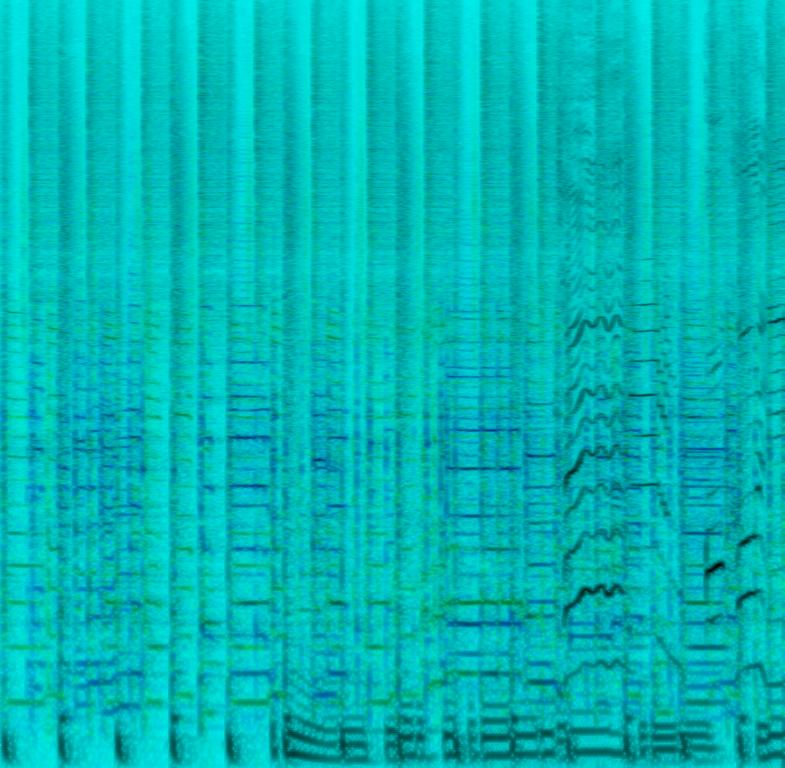
The Funk song features a flat male vocal singing over widely spread, funky electric guitar chords, groovy bass guitar and energetic drums. It gives off happy and fun vibes, as it is probably very good for dancing with your friends.